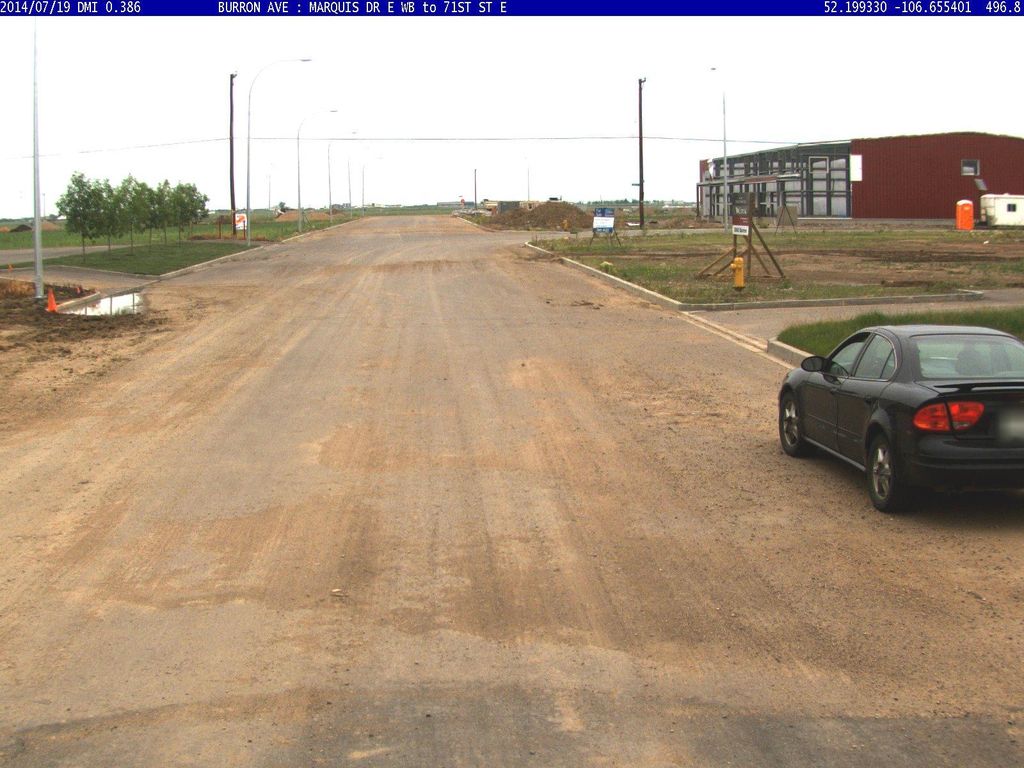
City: saskatoon